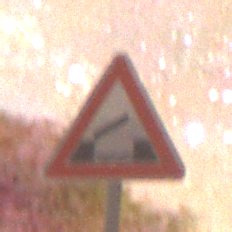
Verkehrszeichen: BeweglicheBruecke
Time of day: Night
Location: Outdoor (Nature)
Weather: Clear
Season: NotSpecified
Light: Natural